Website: bh-photo
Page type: customer-info-address
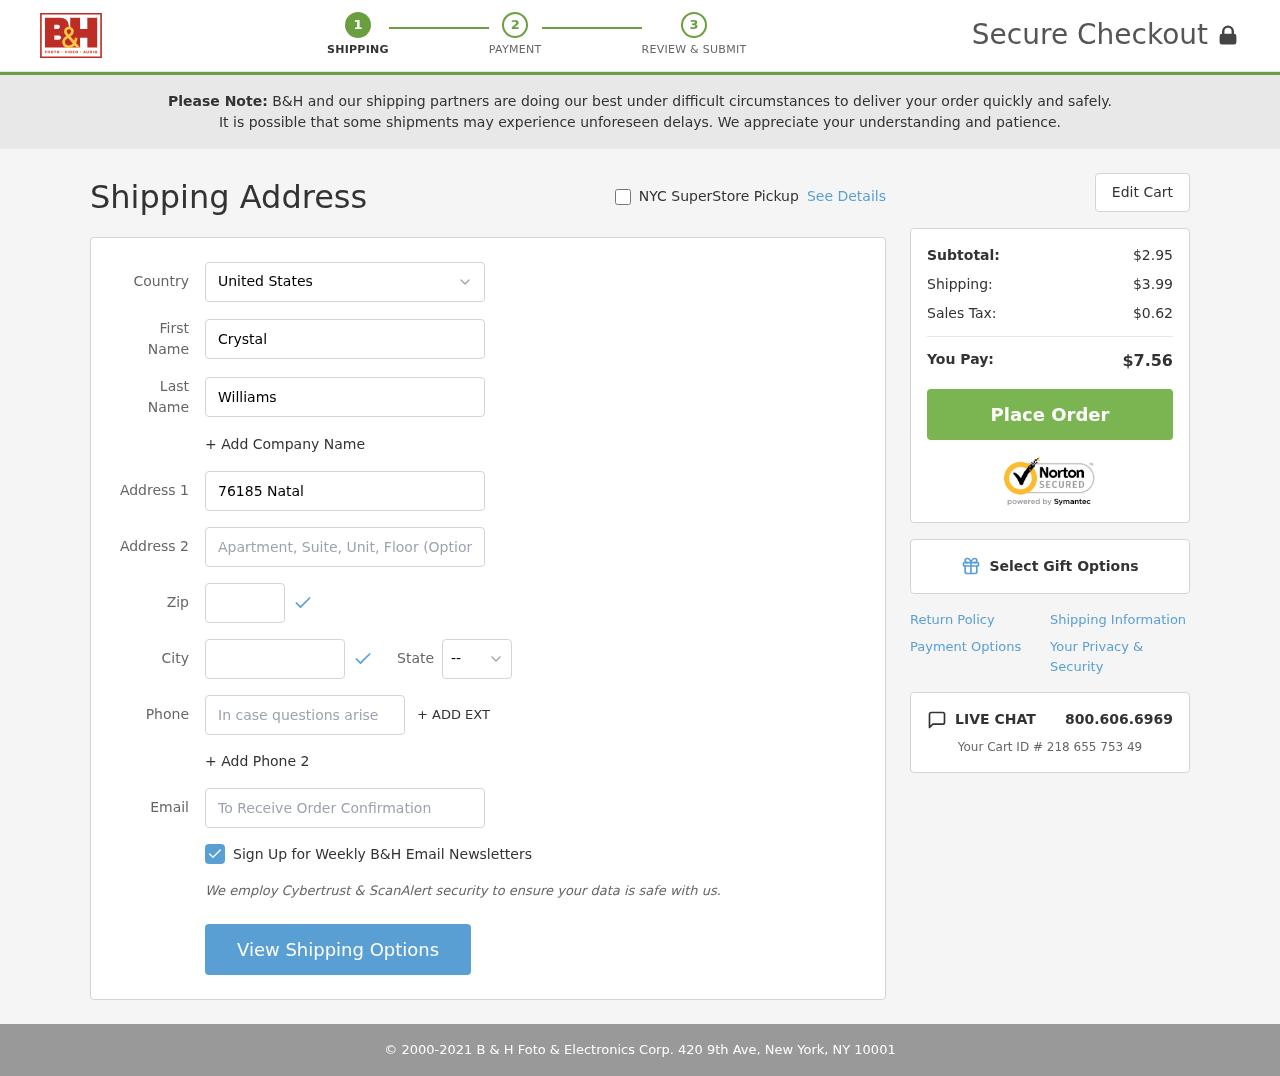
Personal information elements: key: PII_CITY
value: Onealburgh
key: PII_COUNTRY
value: United States
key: PII_EMAIL
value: crystalwilliams@yahoo.com
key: PII_FIRSTNAME
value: Crystal
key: PII_LASTNAME
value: Williams
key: PII_PHONE
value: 2866725995
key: PII_POSTCODE
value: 85100
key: PII_STATE_ABBR
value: CT
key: PII_STREET
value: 76185 Natalie Prairie
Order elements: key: ORDER_SUBTOTAL
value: $2.95
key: ORDER_SHIPPING_COST
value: $3.99
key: ORDER_TAX
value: $0.62
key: ORDER_TOTAL
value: $7.56
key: ORDER_ID
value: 218 655 753 49